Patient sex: F
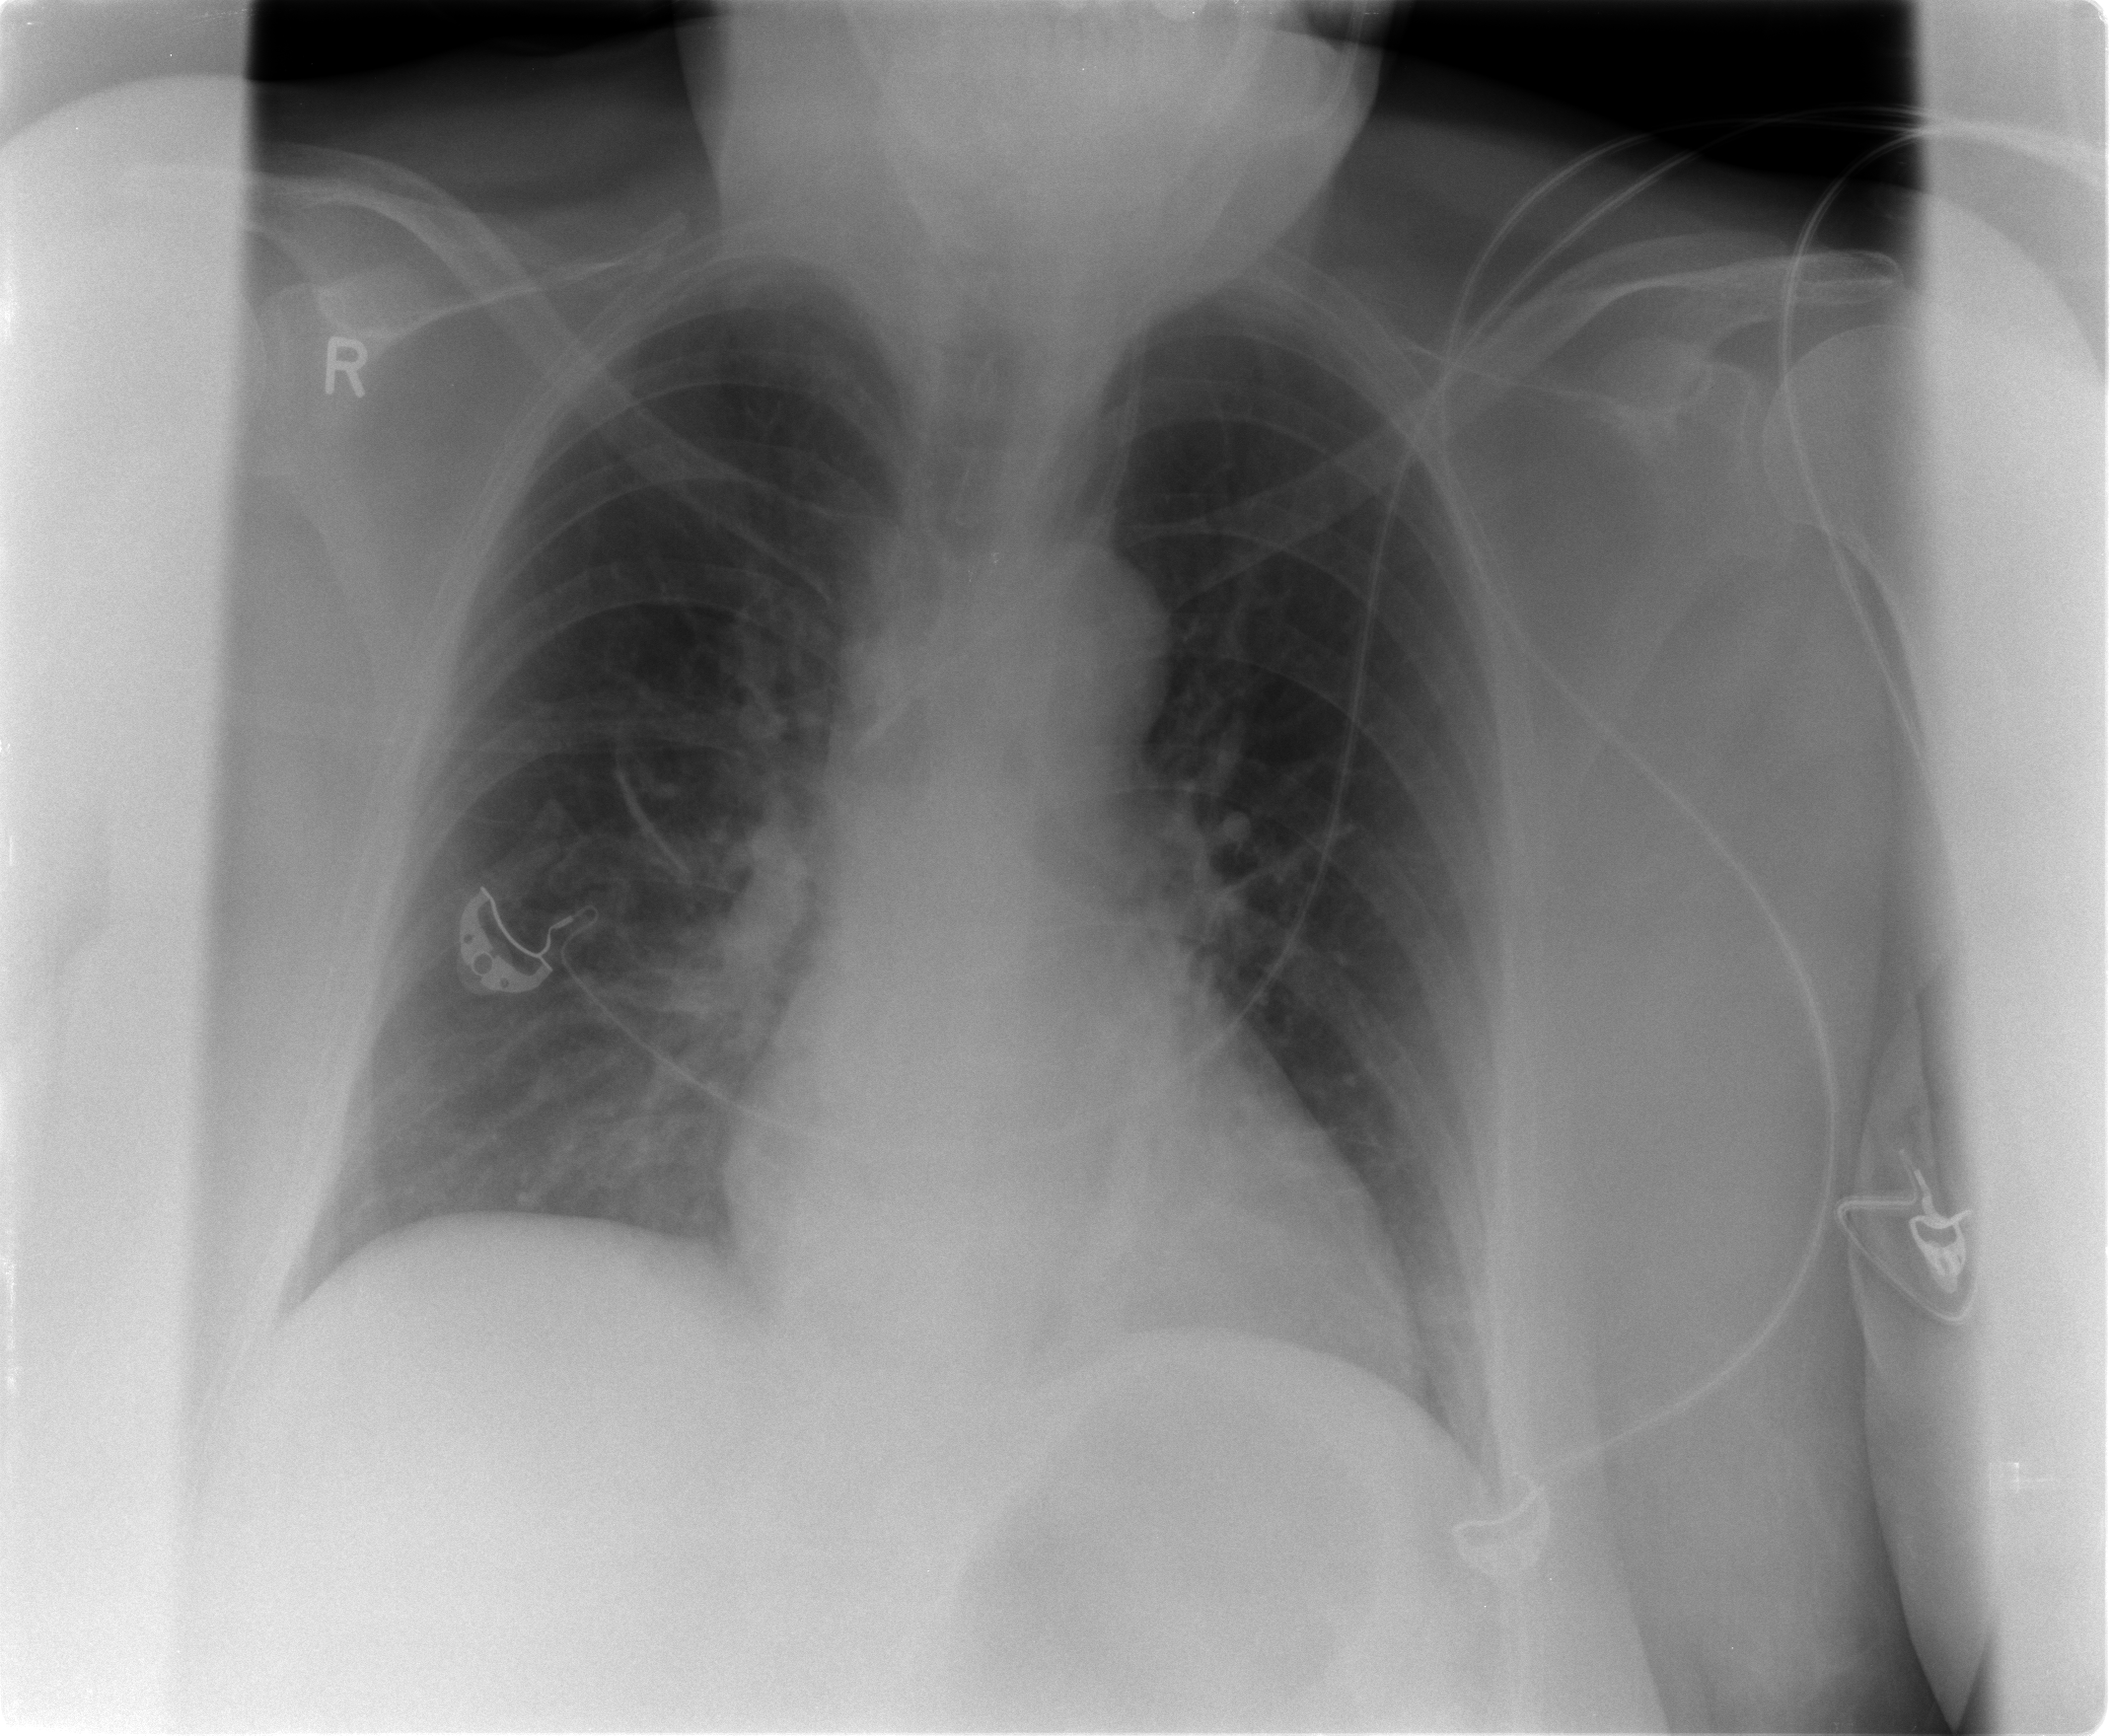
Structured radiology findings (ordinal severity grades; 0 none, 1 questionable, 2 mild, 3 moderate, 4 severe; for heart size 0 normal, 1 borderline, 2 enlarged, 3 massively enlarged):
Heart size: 1
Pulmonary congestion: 0
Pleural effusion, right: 0
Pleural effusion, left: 0
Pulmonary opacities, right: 2
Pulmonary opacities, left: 0
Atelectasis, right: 2
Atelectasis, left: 2